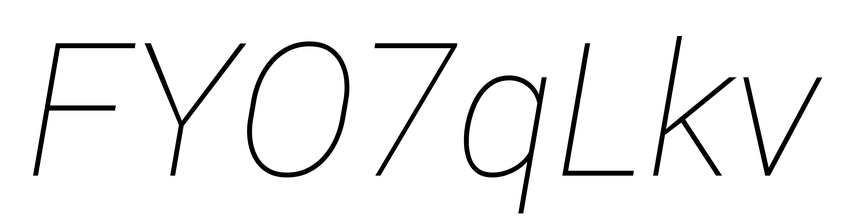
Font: Roboto-Italic_Thin_Italic